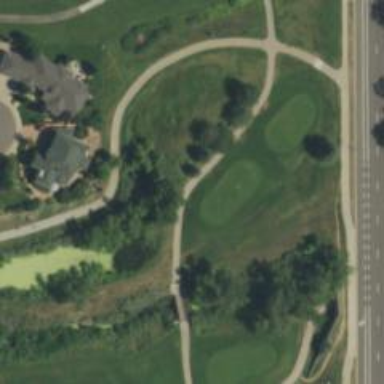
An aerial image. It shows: Service road designed as golf cart path.